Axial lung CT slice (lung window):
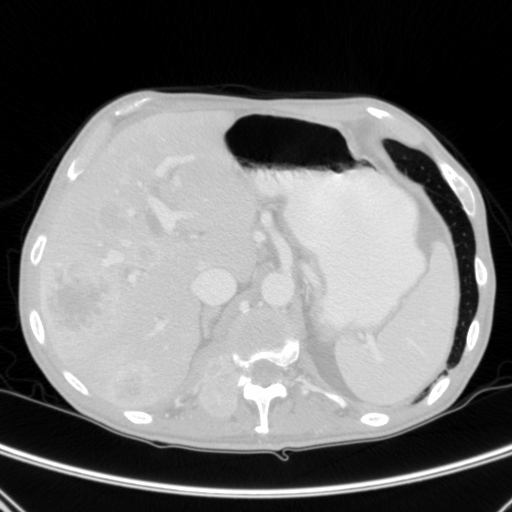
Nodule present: no